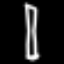
Label: pencil